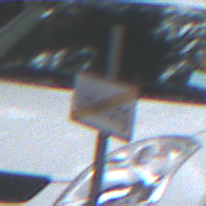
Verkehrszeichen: EndeDerUmleitungsankuendigung
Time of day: MorningAfternoon
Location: Outdoor (Urban)
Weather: Overcast
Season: NotSpecified
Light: Natural